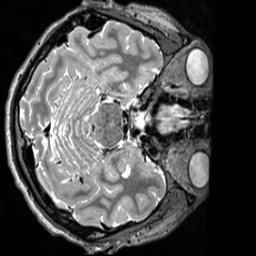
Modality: T2w
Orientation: axial
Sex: male